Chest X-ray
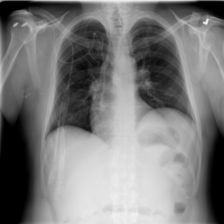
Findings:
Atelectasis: negative
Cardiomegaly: negative
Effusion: negative
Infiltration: negative
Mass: negative
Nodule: negative
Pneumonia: negative
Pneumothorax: negative
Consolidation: negative
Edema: negative
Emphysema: negative
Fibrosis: negative
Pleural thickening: negative
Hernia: negative